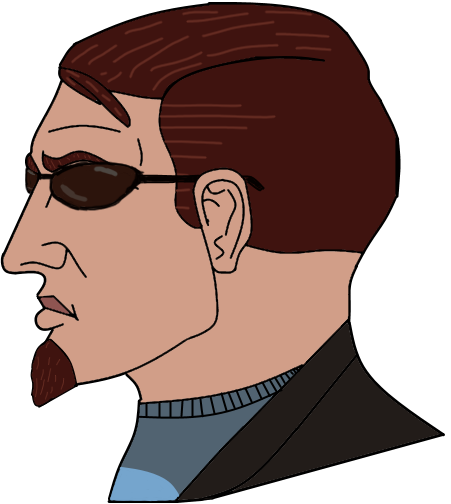
Label: 4_Yes_Chad